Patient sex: M
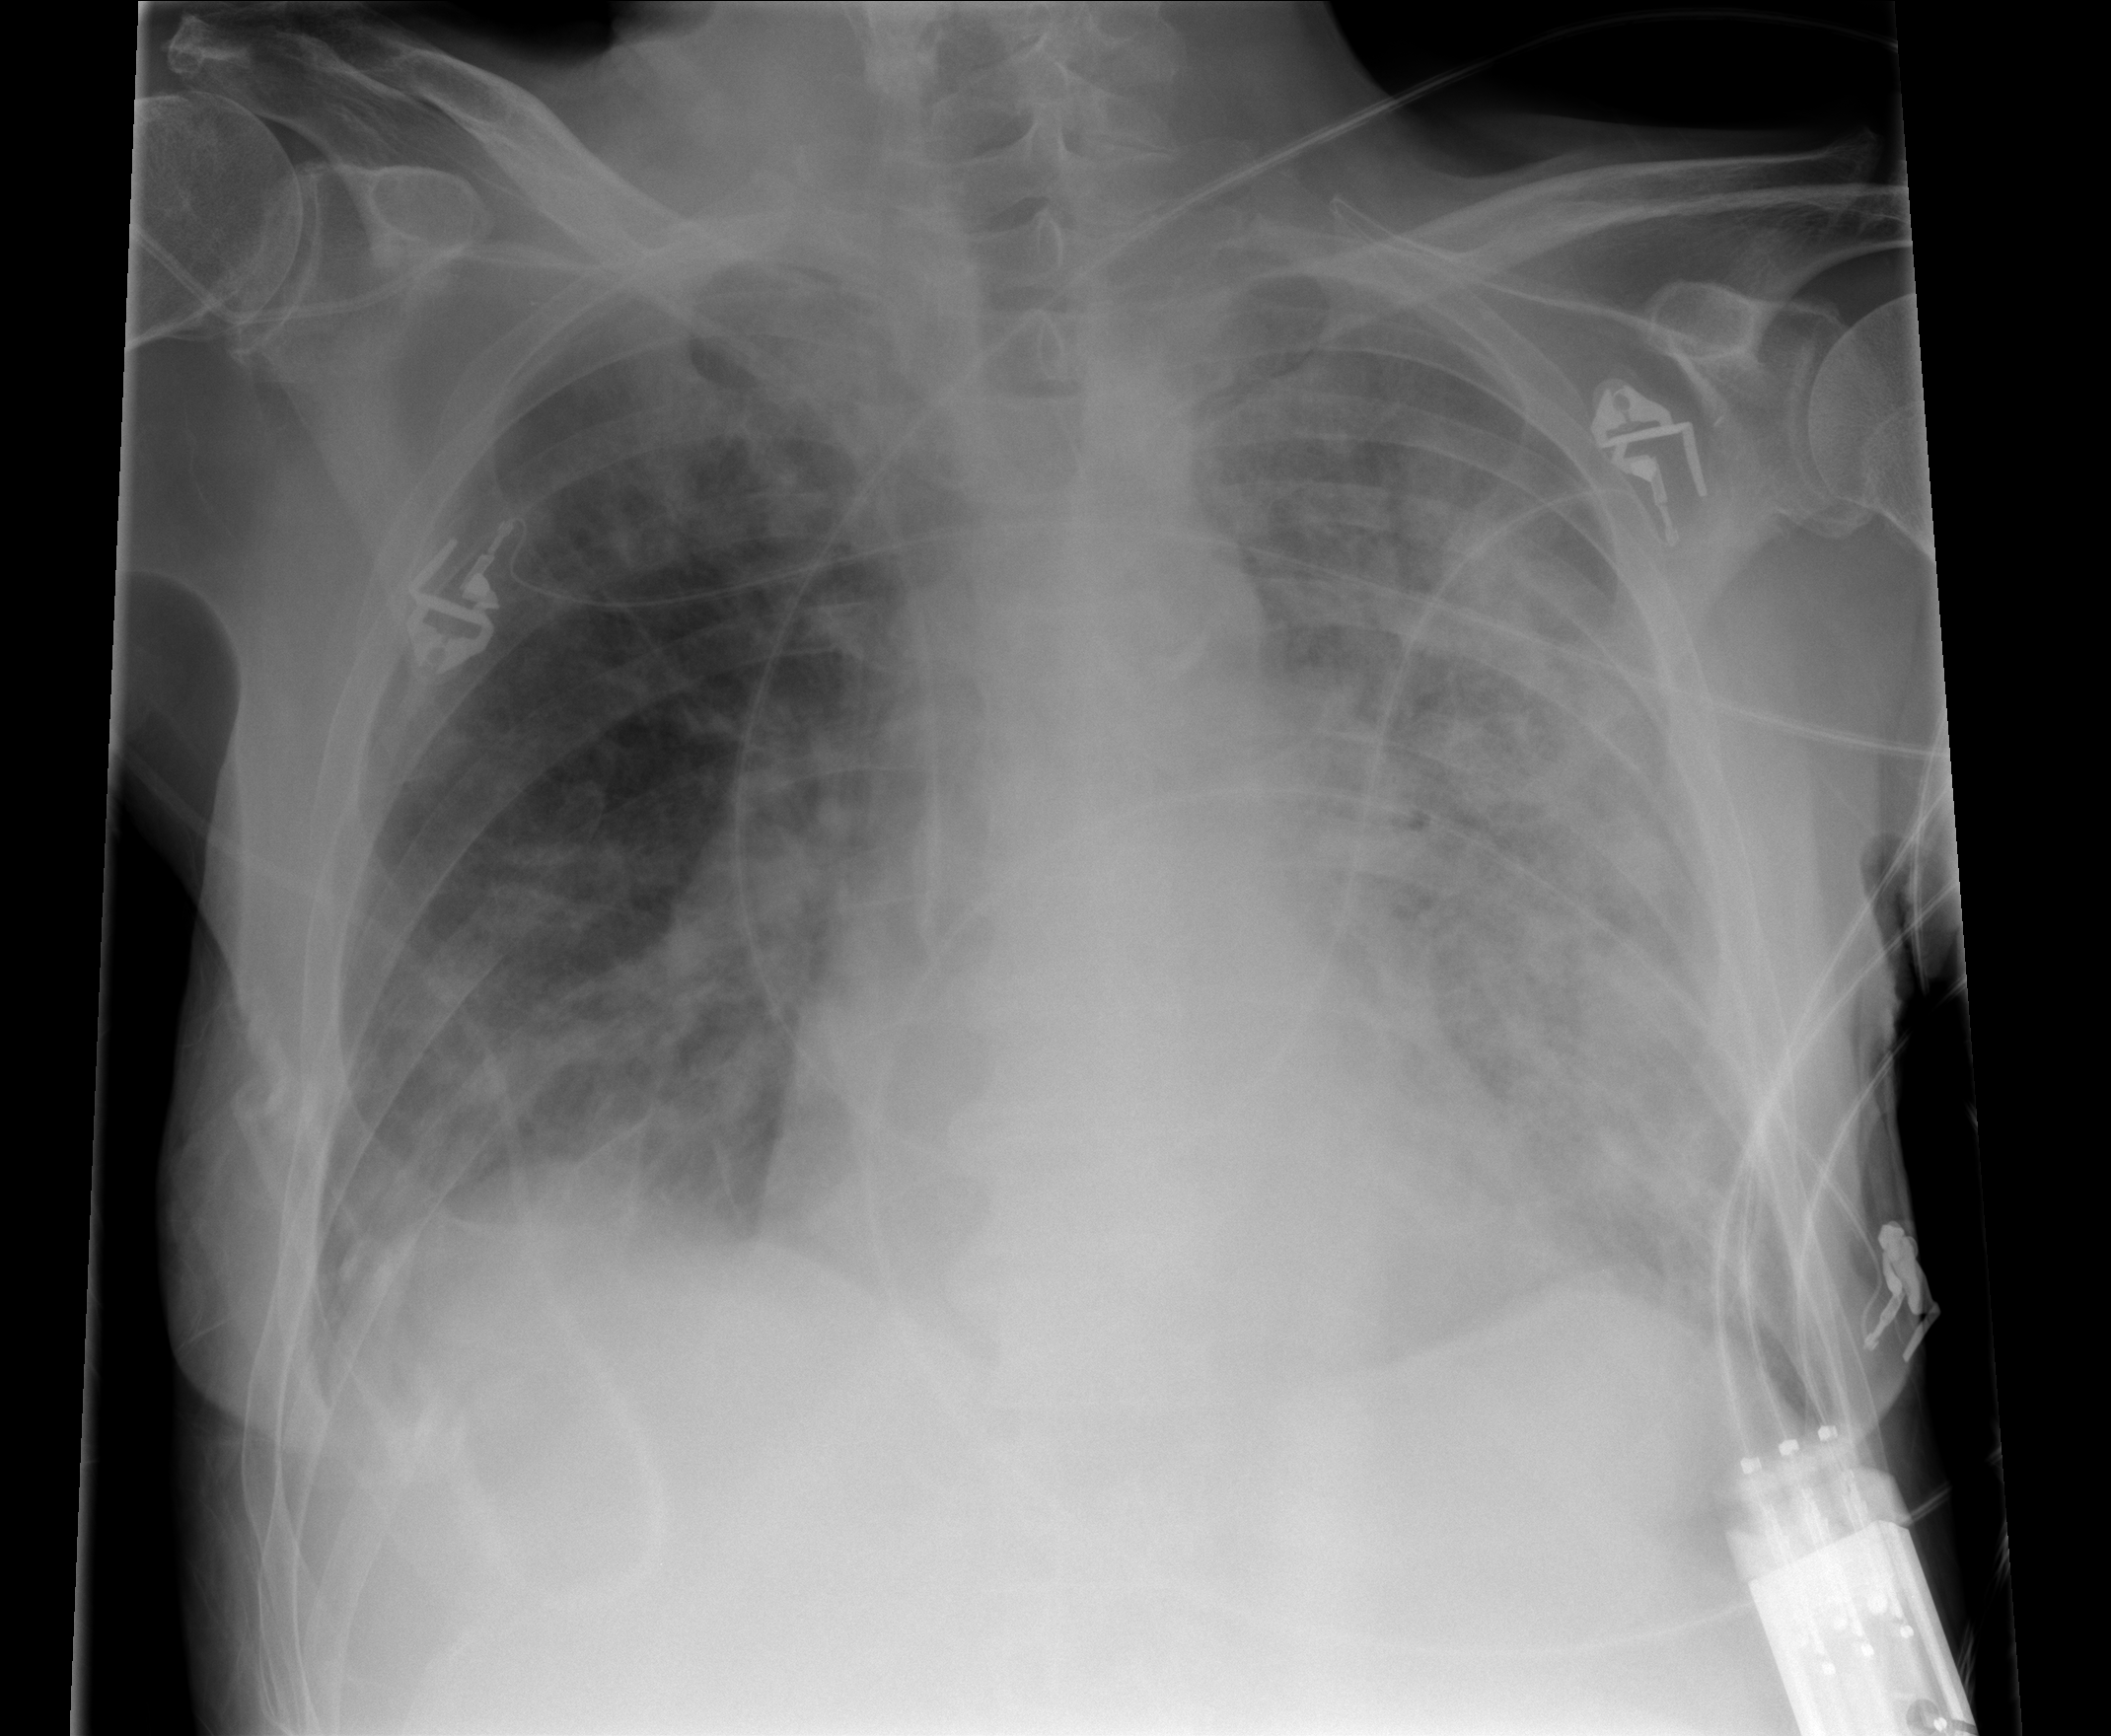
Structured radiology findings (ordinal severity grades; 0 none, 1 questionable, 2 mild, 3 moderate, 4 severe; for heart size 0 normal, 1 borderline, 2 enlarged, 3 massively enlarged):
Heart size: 1
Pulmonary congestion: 2
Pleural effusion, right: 2
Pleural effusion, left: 0
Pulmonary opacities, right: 3
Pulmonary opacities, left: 4
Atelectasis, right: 3
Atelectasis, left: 3